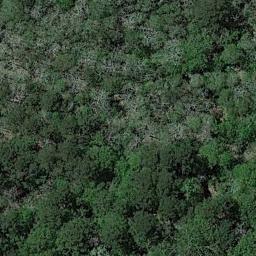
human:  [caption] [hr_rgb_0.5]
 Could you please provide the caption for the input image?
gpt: Many green trees are in a forest .

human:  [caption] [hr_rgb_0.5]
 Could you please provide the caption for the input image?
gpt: There are some crisscross paths on this land .

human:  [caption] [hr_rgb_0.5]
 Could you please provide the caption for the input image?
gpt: The forest has many dense green trees and sparse light green trees .

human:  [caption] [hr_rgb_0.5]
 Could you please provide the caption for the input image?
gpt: The forest is full of green trees .

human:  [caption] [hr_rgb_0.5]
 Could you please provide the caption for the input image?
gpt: A dense forest with many green trees .